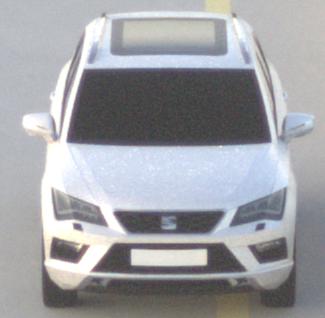
Make: SEAT
Model: Ateca 1.0 TSI Ecomotive
Detailed model: Ateca (5FP)
Model produced from: 2016/08
Model produced until: 2018/08
Doors: 5
Color: white
Road condition: dry road
Daytime: sunrise or sunset
Contrast: low contrast